Question: With the PDF below, I would like to do the following things.
1. Localize the four sudoku grids so as to treat each of them separately.
2. For each grid picture, I would like to obtain a matrix of the pictures corresponding to each cell.
3. Finally, I would like to "find" the values printed in each cell.
The problem is that I'm a real beginner with OpenCV (I've bought a book about OpenCV with Python but I've not received it yet).
I'm not a beginner in Python, neither in math so every clue is welcomed.

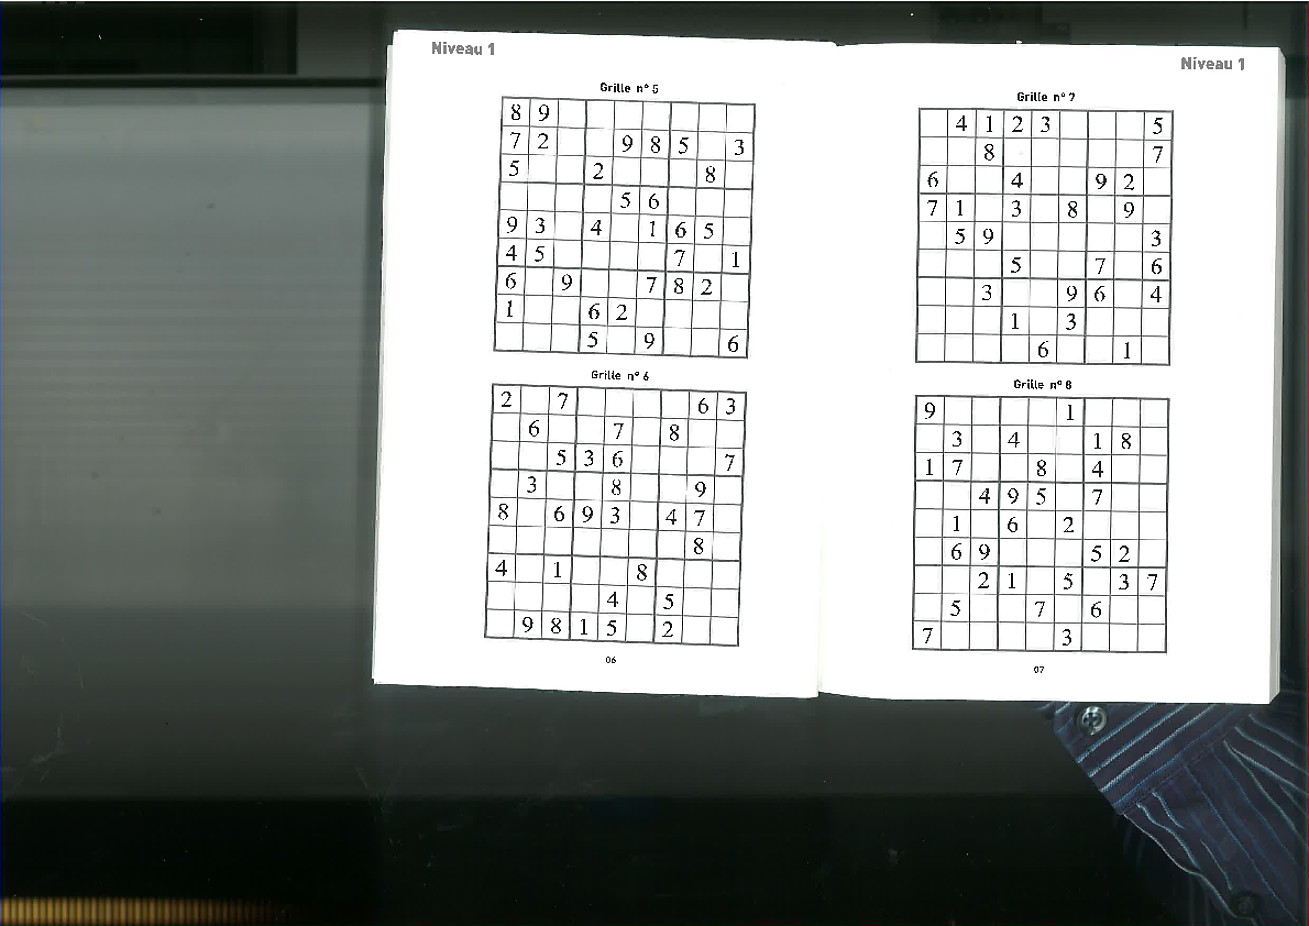
Answer: You're in luck:
<URL>
<URL>
<URL>
<URL>
Python 3.x isn't supported by OpenCV though.